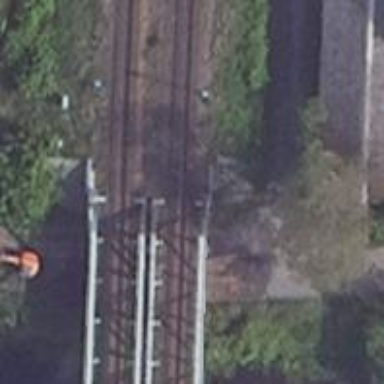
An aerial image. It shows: Bridge with electrified railway tracks featuring contact line.